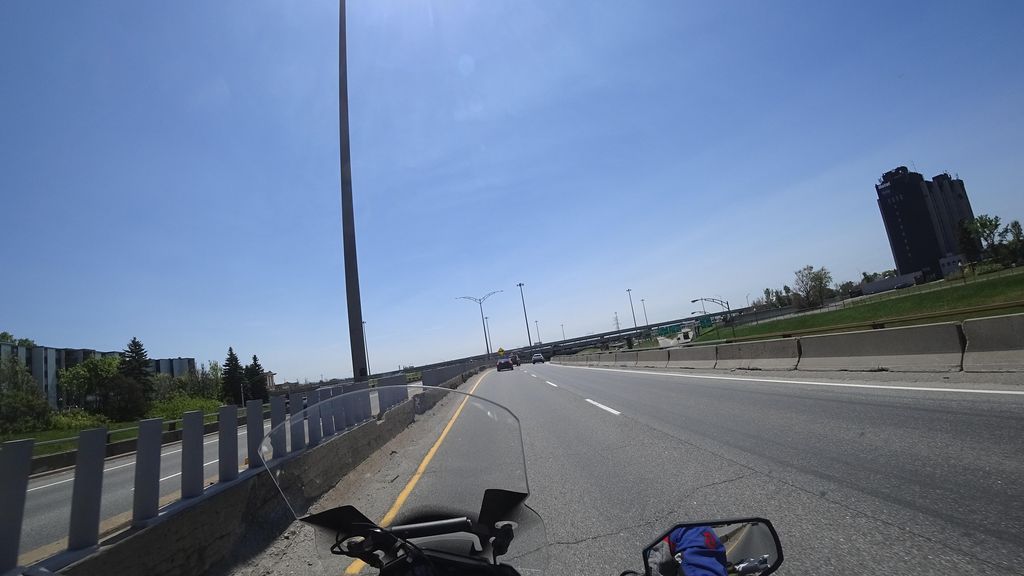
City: quebec_city